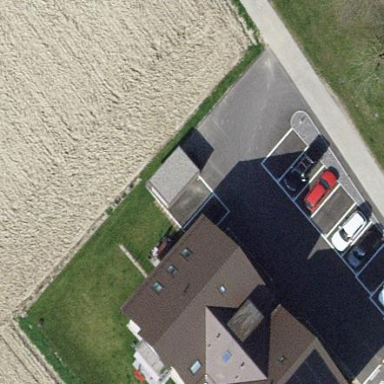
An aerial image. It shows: Parking area with surface.